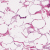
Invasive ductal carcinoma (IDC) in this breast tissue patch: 0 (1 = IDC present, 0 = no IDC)